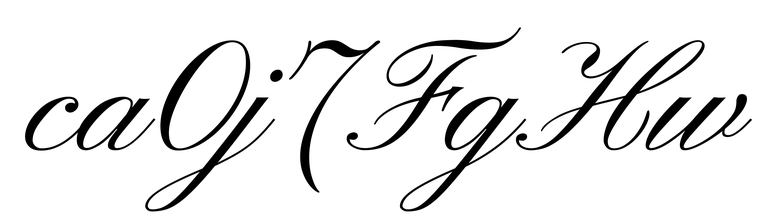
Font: PinyonScript-Regular